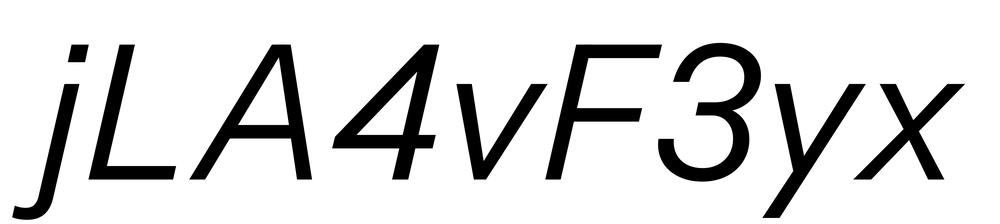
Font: InstrumentSans-Italic_Italic